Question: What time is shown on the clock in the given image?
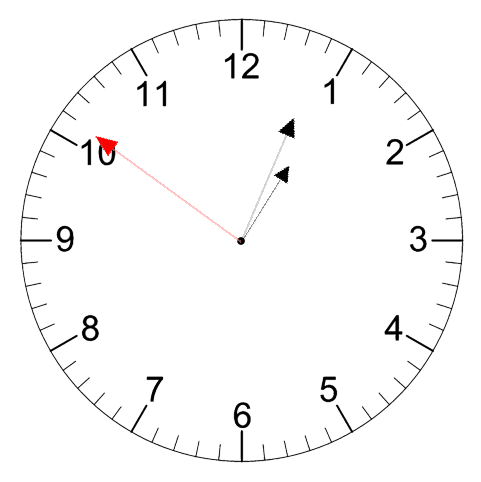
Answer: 01:03:51